Question: I am trying to create a page using JQuery mobile,
I used Themeroller to make it look as I want. The background I used is a gradient, but it doesn't go fullscreen, unless there's enough content on the page to fill the whole screen.
See image below:

See how the gradient doesn't go to the bottom of the page? That's what I've been stuck on...
I use the CSS files generated by Themeroller. I tried editing it but it's massive and I have got no clue where and what to change.
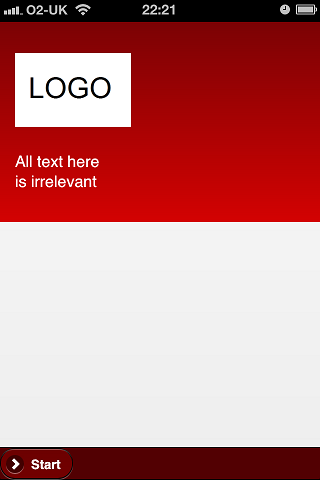
Answer: It looks like the background is being applied to the '.ui-content' element which is not 100% of its container's height. You could either:
1. make the .ui-content element 100% height or ...
2. you can set the gradient on the .ui-page element rather than the .ui-content element(s).
I would set the gradient as the '.ui-page' background like so:
'''
.ui-mobile .ui-page .ui-content {
background : none;
}
.ui-mobile .ui-page {
background : /*gradient here*/;
}
'''
Those rules should be specific enough to override the jQuery Mobile stylesheet. Here is a demo: <URL>
If you need help creating a cross-browser css gradient, see ColorZilla: <URL>